Question: I'd like to use <URL> as a widget allowing to configure business hours.
So I did this models:
'''
WEEKDAYS = [
(1, _("Monday")),
(2, _("Tuesday")),
(3, _("Wednesday")),
(4, _("Thursday")),
(5, _("Friday")),
(6, _("Saturday")),
(7, _("Sunday")),
]
class OpeningHours(models.Model)
comp = models.ForeignKey('Company')
weekday = models.IntegerField(choices=WEEKDAYS, unique=True)
from_hour = models.TimeField()
to_hour = models.TimeField()
class Company(models.Model):
name = models.CharField(max_length=100)
logo = models.FileField(upload_to='company_logos')
'''
I know the markup to do the controllers such as:
'''
<div class="slider-block">
<div class="slider-end">18:00</div>
<div class="slider"></div>
<div class="slider-start">08:00</div>
<div class="slider-day">Tue</div>
</div>
'''
Which gives something similar (with some additionnal css/js)

But I'm unable to implement it as a form widget
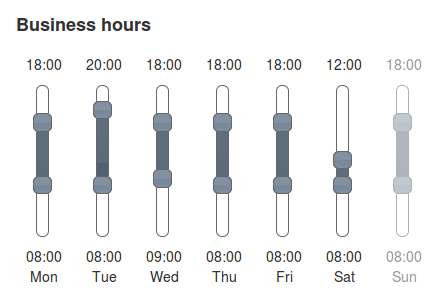
Answer: Thanks @YujiTomita for comments and here is my solution:
The basic idea is to generate a formset with hidden inputs, one of which is calling some css/javascript.
And javascript will populate the values.
'''
class OpeningHoursWidget(forms.HiddenInput):
class Media:
js = (
'https://ajax.googleapis.com/[...]jquery-ui.min.js',
'js/business_hours.js',
)
css = {'all': (
'https://ajax.googleapis.com/[...]jquery-ui.custom.css',
'css/business_hours.css',
)}
'''
'''
class UserOpeningHoursForm(forms.ModelForm):
class Meta:
model = OpeningHours
fields = ('weekday', 'from_hour', 'to_hour')
widgets = {
'weekday': forms.HiddenInput(attrs={'class': 'hours-weekday'}),
'from_hour': OpeningHoursWidget(attrs={'class': 'hours-start'}),
'to_hour': forms.HiddenInput(attrs={'class': 'hours-end'}),
}
'''
'''
UserOpeningHoursFormSet = formset_factory(UserOpeningHoursForm, extra=0)
obj['formset'] = UserOpeningHoursFormSet(initial=hours)
'''
'''
<div id="slider-block-hidden">
<div class="slider-end"></div>
<div class="slider"></div>
<div class="slider-start"></div>
<div class="slider-day"></div>
</div>
{{ formset.media }}
{% for hours in formset %}
<div class="slider-block">
{{ hours }}
</div>
{% endfor %}
'''
(with jquery)
'''
$(function() {
days = ['Mon', 'Tue', 'Wed', 'Thu', 'Fri', 'Sat'];
$('.slider-block').each(function () {
start = $(this).find('.hours-start').val();
end = $(this).find('.hours-end').val();
day_id = $(this).find('.hours-weekday').val();
hidden_slider = $('#slider-block-hidden').clone();
$(this).append(hidden_slider.find('.slider-end').text(end));
$(this).append((slider = hidden_slider.find('.slider')));
$(this).append(hidden_slider.find('.slider-start').text(start));
$(this).append(hidden_slider.find('.slider-day').text(days[day_id]));
slider.slider({
orientation: "vertical",
range: true,
min: 0,
max: 1440,
step: 15,
values: [ ttm(start), ttm(end) ],
slide: function( event, ui ) {
$(this).siblings('.slider-start').text(mtt(ui.values[0]));
$(this).siblings('.slider-end').text(mtt(ui.values[1]));
}
});
});
});
'''
'ttm()' and 'mtt()' are functions for minutes-time conversions/formatting
'''
#slider-block-hidden {
display: none;
}
.slider-block {
text-align: center;
display: inline-block;
margin: 10px;
}
.slider {
margin: 10px;
height: 150px;
}
'''
Maybe there would be a way to subclass widget's render to avoid much javascript.